九年级 · 解析几何
如图, 在 $\triangle A B C$ 中, $\angle A C B=90^{\circ}, A B=5, B C=4$. 以点 $A$ 为圆心, $r$ 为半径作圆, 当点 $C$ 在 $\odot A$ 内且点 $B$ 在 $\odot A$ 外时, $r$ 的值可能是

( )

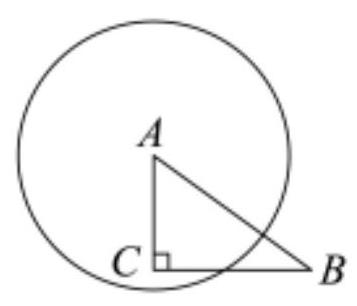
A. 2
B. 3
C. 4
D. 5

答案: C
解析: 解：在 $R t \triangle A B C$ 中, 由勾股定理得 $A C=\sqrt{A B^{2}-B C^{2}}=4$,

$\because$ 点 $C$ 在 $\odot A$ 内且点 $B$ 在 $\odot A$ 外,

$\therefore 3<r<5$,

故选 $C$.

由勾股定理求出 $A C$ 的长度, 再由点 $C$ 在 $\odot A$ 内且点 $B$ 在 $\odot A$ 外求解.

本题考查点与圆的位置关系, 解题关键是掌握勾股定理.